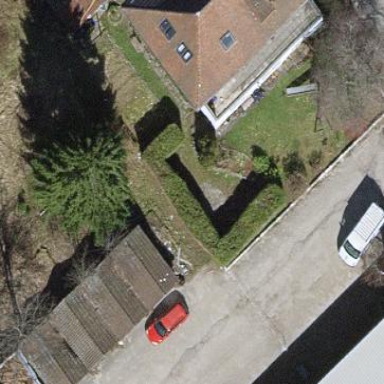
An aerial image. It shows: Group of garages.